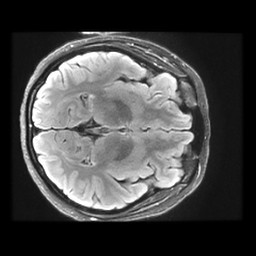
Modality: FLAIR
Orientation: axial
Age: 22
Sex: female
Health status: healthy
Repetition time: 12 s
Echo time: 0.09782 s